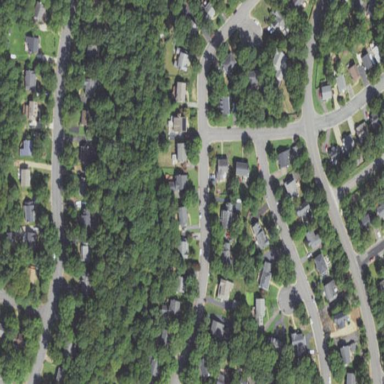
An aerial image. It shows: Residential neighbourhood.